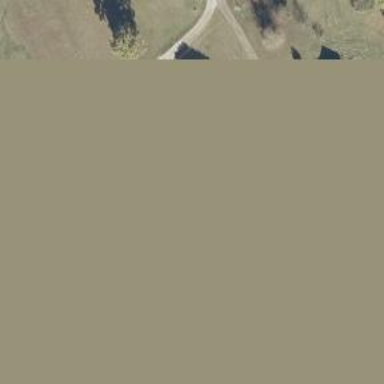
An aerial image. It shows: Driveway.